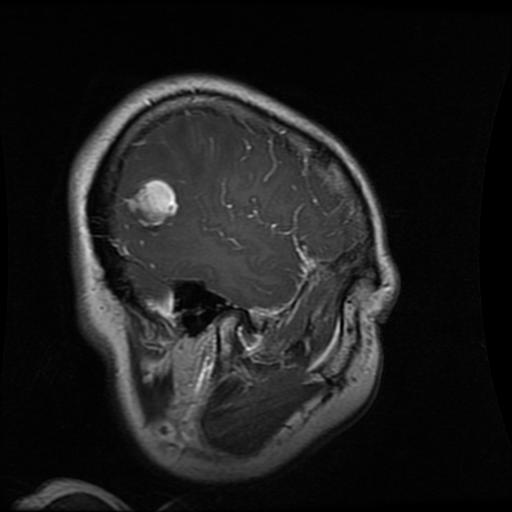
Label: glioma